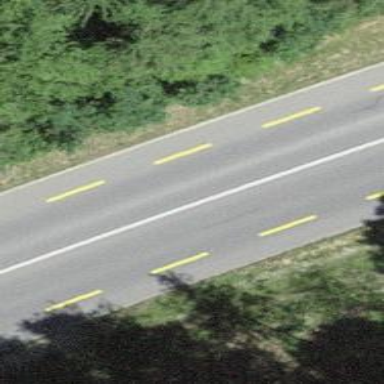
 featuring lanes for cyclists on both sides."